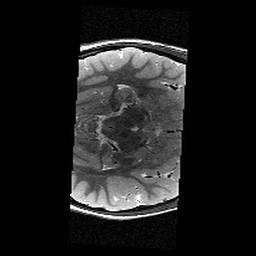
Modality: T2w
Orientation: axial
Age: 10
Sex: female
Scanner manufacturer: siemens
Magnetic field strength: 3 T
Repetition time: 9.23 s
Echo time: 0.067 s